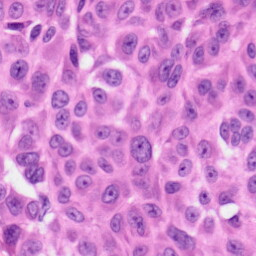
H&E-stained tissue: Skin